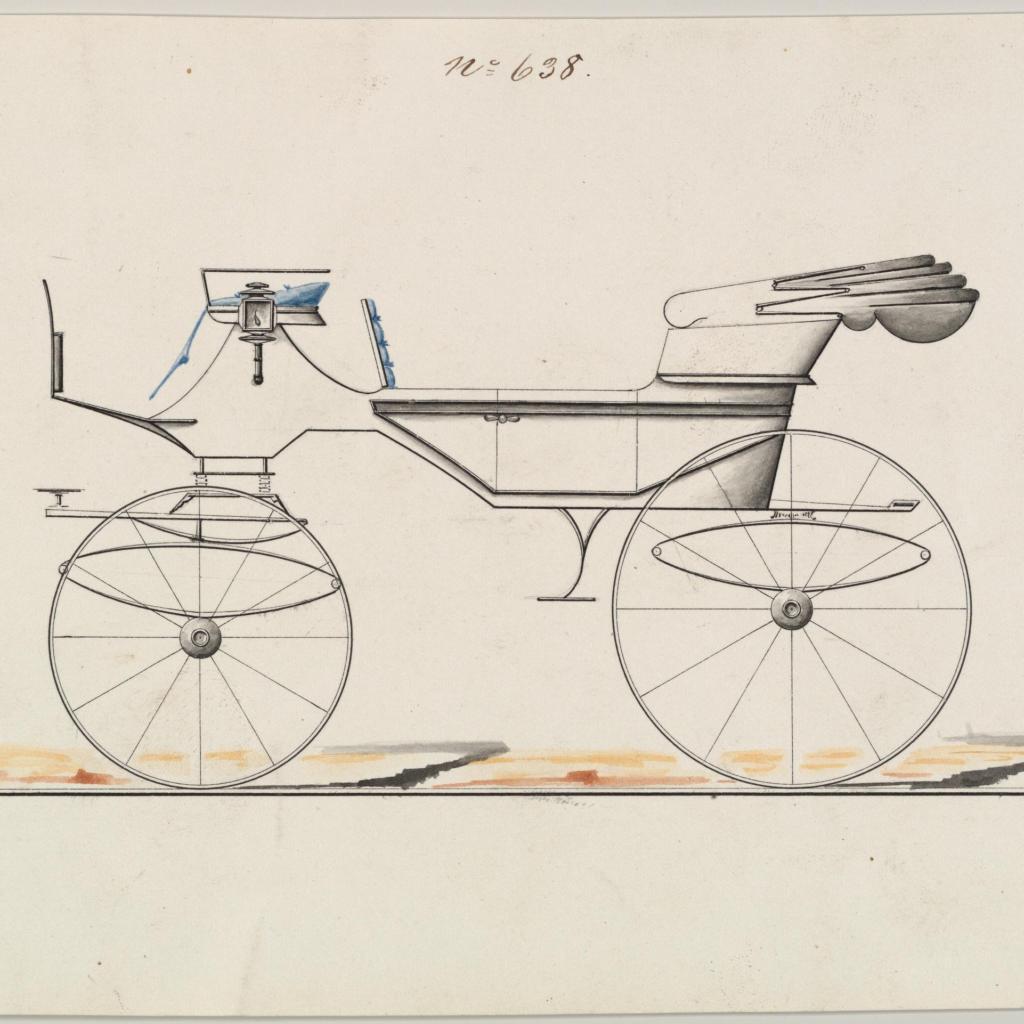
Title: Design for Vis-à-vis, no. 638
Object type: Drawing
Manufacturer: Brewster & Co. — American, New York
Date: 1850–70
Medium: Pen and black ink, watercolor and gouache
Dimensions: sheet: 5 3/4 x 8 5/8 in. (14.6 x 21.9 cm)
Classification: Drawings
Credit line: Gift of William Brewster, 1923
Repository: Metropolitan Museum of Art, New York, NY